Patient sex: F
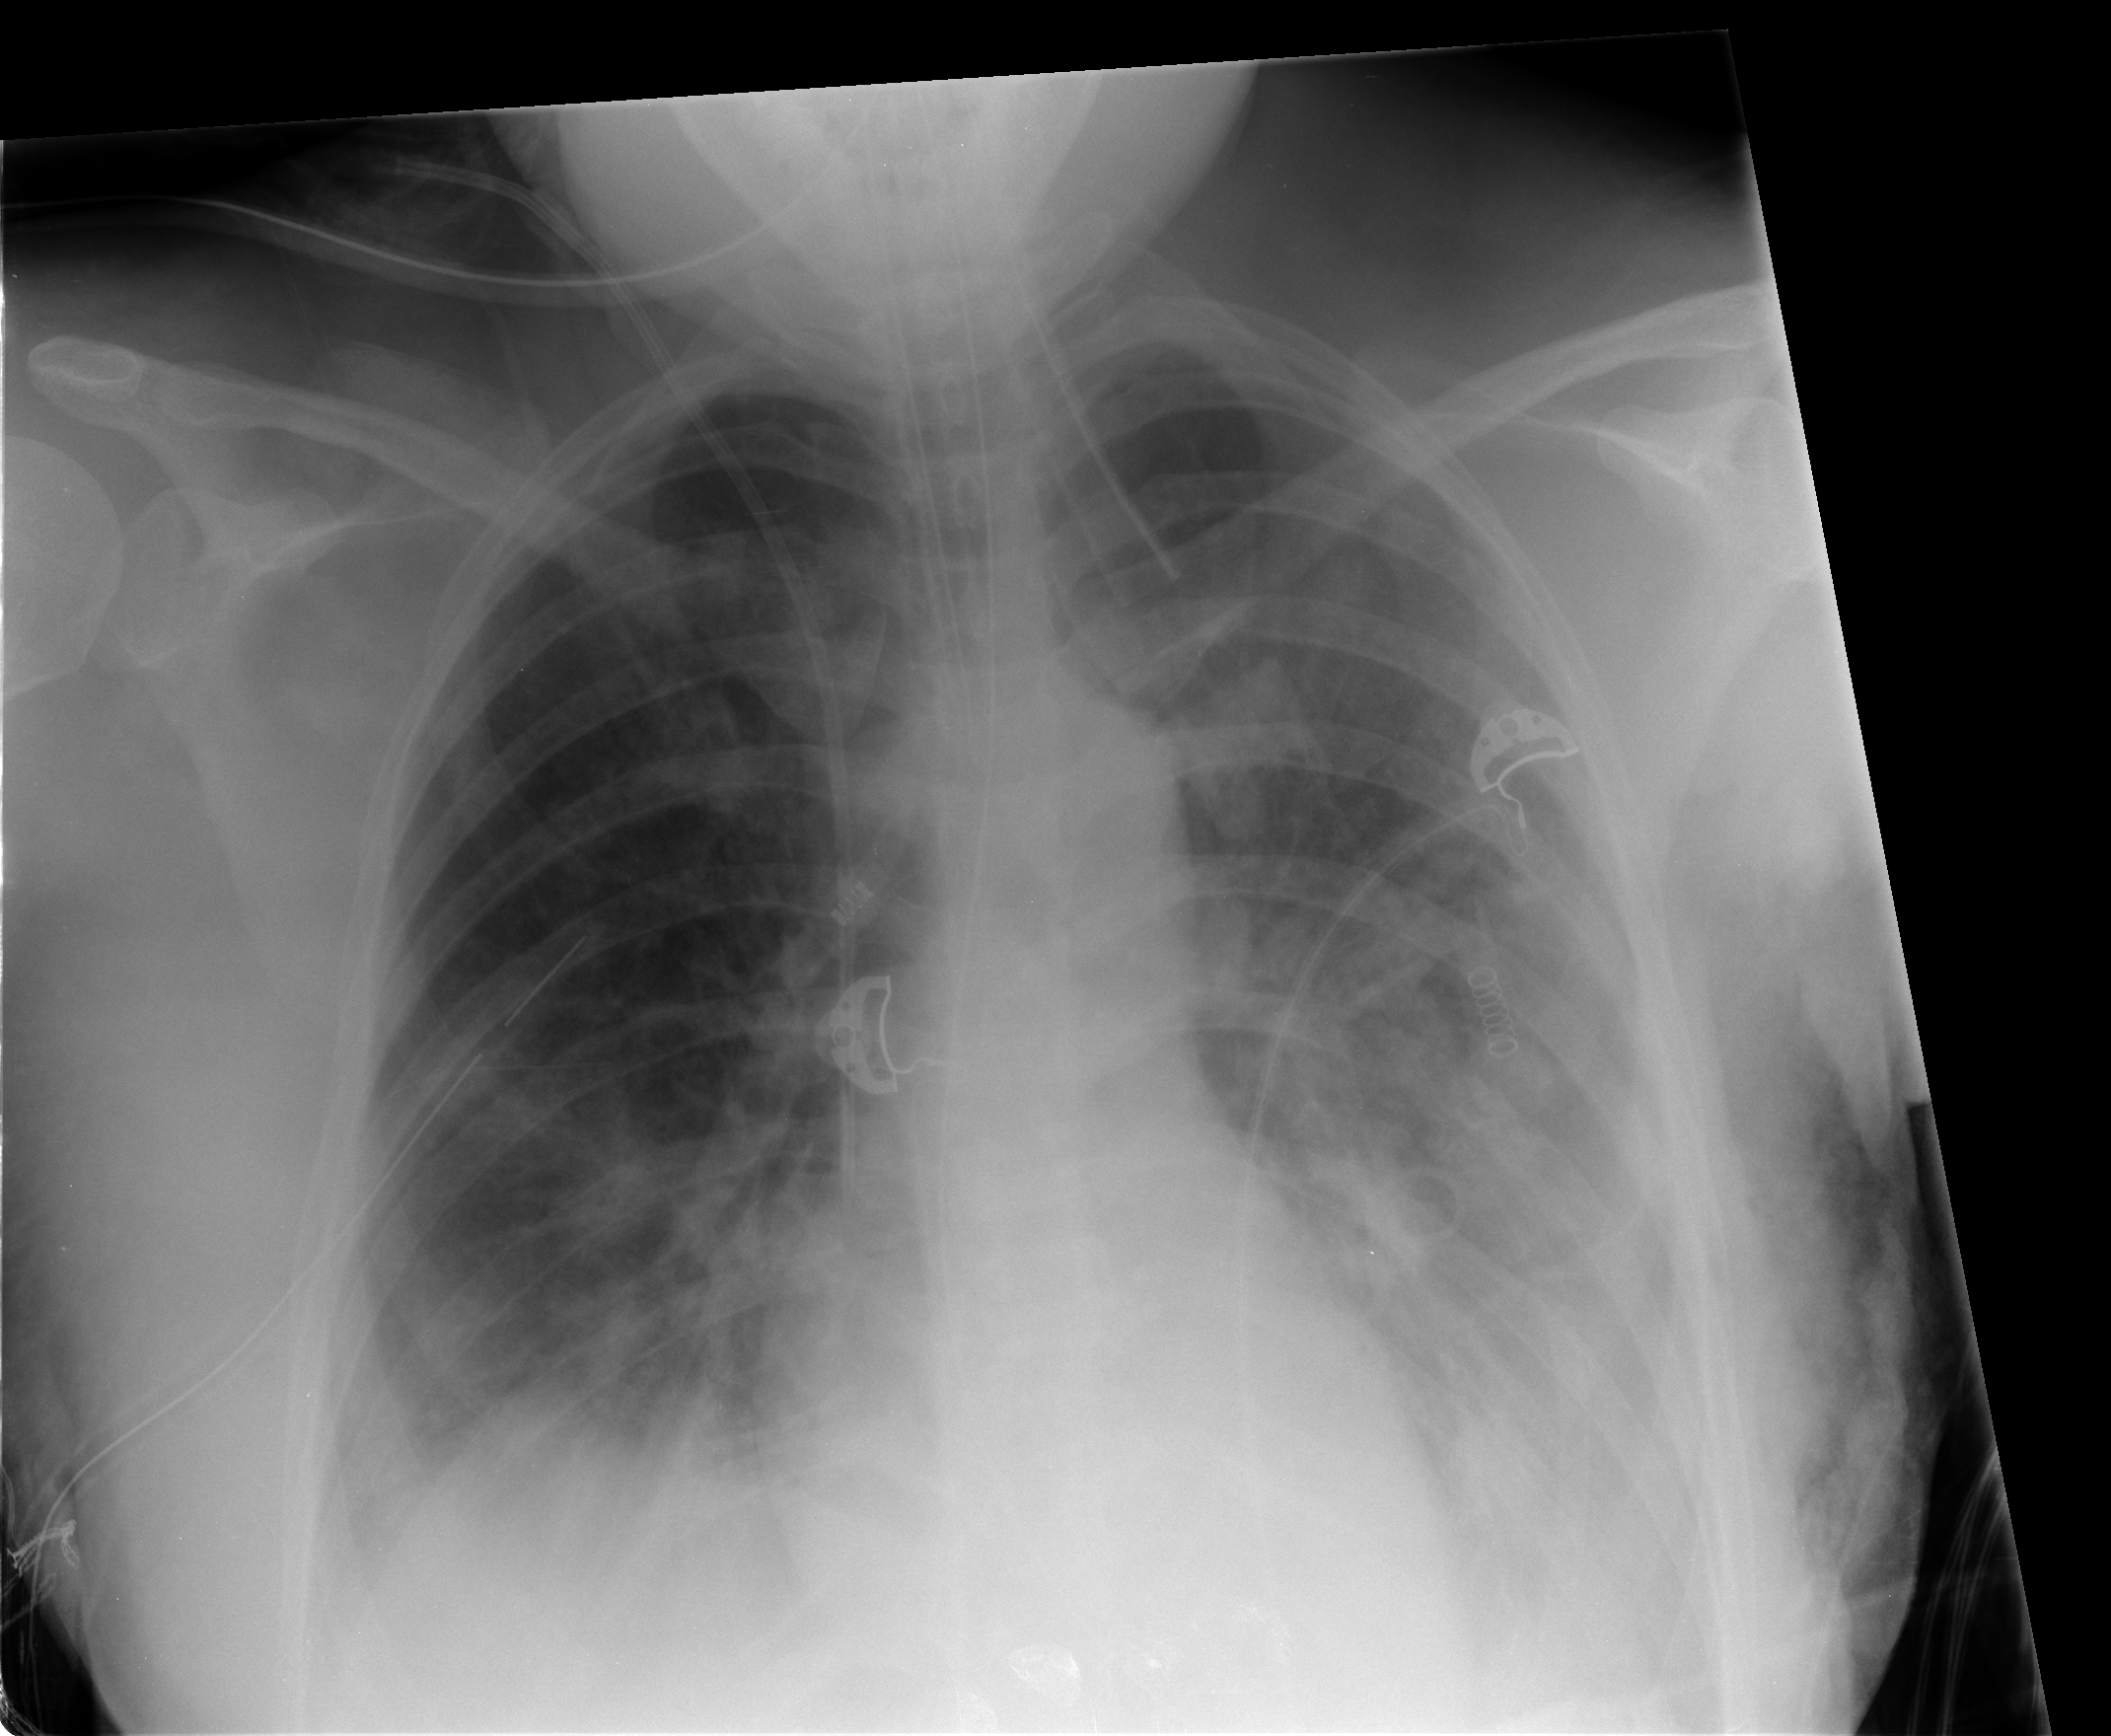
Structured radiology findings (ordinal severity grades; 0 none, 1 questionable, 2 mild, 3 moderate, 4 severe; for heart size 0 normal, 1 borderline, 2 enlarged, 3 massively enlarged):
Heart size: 0
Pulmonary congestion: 2
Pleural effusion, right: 2
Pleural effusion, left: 3
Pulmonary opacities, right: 2
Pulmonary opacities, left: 2
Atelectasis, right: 2
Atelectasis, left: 3